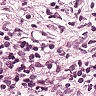
Metastatic tissue present: yes